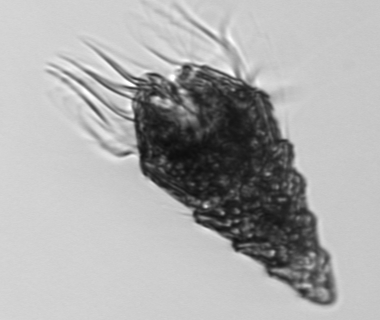
Label: Laboea_strobila